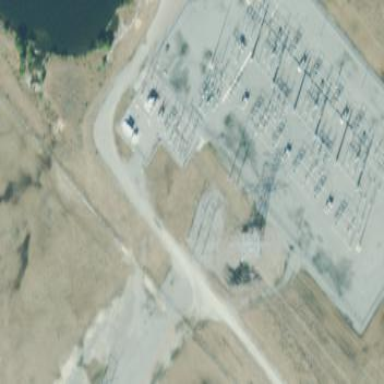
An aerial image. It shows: Outdoor power substation enclosed by fence. The substation operates at the transmission level.